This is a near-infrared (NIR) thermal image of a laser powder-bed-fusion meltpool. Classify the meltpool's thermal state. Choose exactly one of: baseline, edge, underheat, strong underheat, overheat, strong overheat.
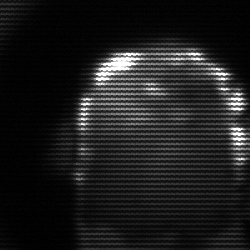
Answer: baseline